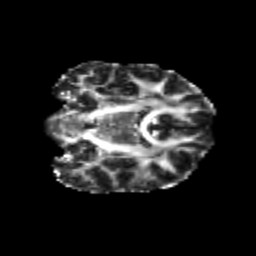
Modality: FA
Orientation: coronal
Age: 19
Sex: female
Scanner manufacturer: siemens
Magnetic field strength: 3 T
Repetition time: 3.5 s
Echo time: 0.104 s